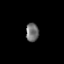
Tissue: prostate
Cell type: T cells
Senescence score: 0.7126
Nuclear area (px): 235
Mean DAPI intensity: 111.749